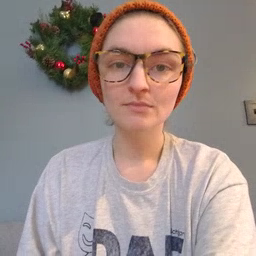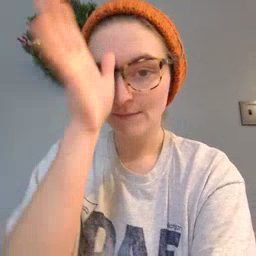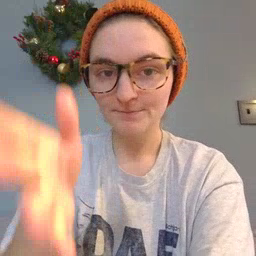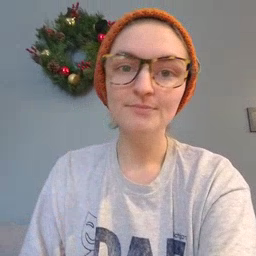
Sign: grandma